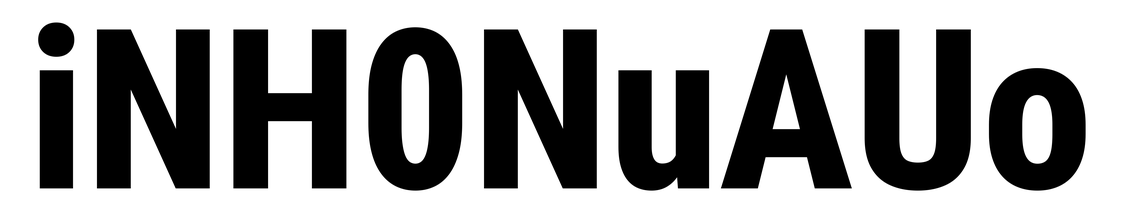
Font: Roboto_Condensed_ExtraBold